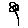
Label: flower